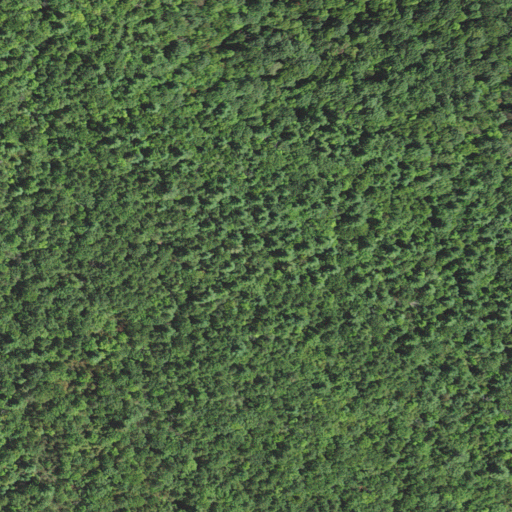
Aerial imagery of mountain in Virginia named Riven Rock Mountain containing mixed forest, evergreen forest, and deciduous forest